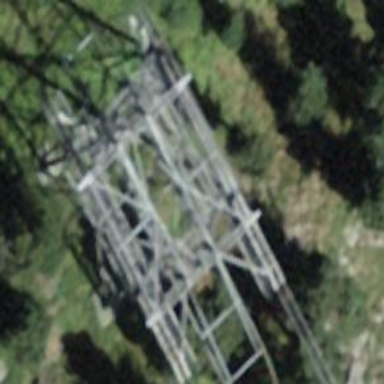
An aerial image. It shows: Pylon for aerialway.